Field crop: maize
Growth stage: 2
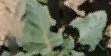
Species: datura